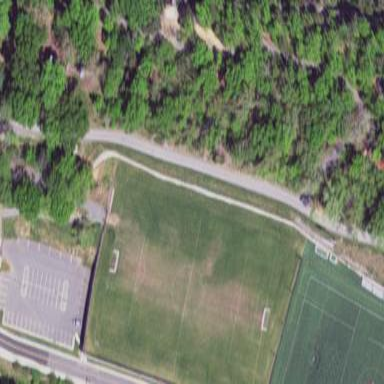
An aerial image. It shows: Multi-sport pitch on grassy surface within recreational ground.